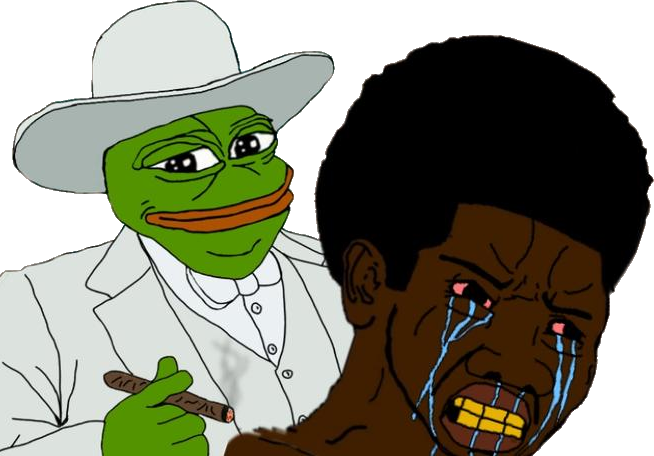
Label: 5_Pepe